Aerial crown-view tile of a tropical tree (Barro Colorado Island, Panama), acquired 20241112:
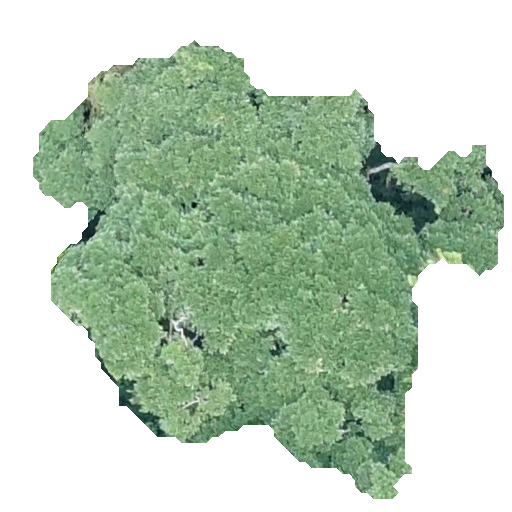
Species: Ficus insipida
GBIF accepted scientific name: Ficus insipida
Crown area: 203.132 m²